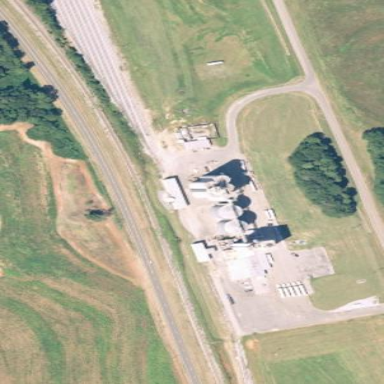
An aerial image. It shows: Industrial area dedicated to feed mill.